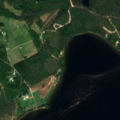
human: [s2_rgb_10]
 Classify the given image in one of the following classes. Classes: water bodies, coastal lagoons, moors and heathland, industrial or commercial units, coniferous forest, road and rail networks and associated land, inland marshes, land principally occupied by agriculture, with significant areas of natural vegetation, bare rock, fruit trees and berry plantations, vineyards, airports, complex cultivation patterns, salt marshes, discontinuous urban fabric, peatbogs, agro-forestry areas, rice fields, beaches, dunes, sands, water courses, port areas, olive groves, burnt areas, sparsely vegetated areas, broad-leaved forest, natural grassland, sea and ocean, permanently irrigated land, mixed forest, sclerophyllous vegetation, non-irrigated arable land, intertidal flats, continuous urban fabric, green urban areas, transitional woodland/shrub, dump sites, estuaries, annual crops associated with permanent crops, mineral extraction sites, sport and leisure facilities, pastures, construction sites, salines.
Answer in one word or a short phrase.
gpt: coniferous forest, water bodies